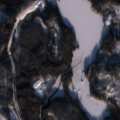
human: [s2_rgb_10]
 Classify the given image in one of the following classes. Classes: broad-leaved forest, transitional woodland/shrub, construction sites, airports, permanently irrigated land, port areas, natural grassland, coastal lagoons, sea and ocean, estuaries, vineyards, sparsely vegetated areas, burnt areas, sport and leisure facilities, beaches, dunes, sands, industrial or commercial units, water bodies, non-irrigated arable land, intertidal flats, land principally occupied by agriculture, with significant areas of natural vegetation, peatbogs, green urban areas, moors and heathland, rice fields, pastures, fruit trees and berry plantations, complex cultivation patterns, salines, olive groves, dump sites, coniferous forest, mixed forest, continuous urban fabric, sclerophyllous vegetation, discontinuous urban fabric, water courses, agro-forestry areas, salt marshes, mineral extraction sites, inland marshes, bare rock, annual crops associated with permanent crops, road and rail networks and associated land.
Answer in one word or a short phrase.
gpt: coniferous forest, mixed forest, water bodies